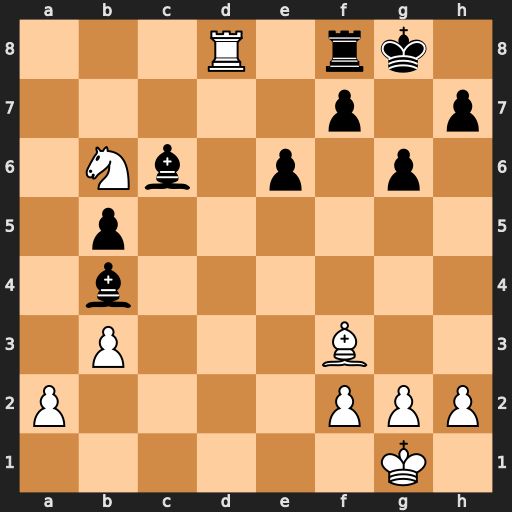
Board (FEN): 3R1rk1/5p1p/1Nb1p1p1/1p6/1b6/1P3B2/P4PPP/6K1
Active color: w
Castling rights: -
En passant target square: -
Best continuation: Rxf8+ Bxf8 Bxc6